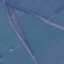
Label: Highway